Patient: sex M, age 55
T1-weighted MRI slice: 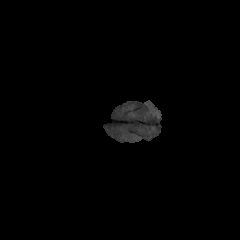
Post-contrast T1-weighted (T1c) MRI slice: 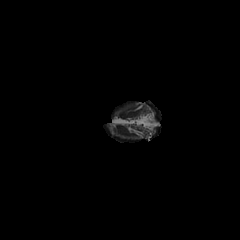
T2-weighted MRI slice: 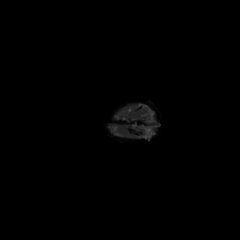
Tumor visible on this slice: no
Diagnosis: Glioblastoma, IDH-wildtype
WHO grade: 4